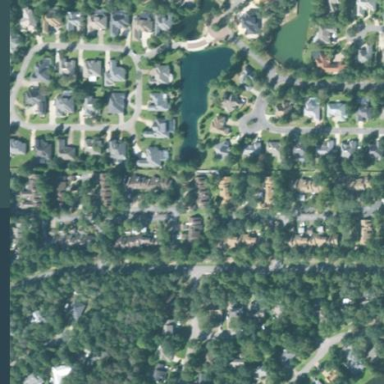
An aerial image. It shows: Single-family residential area.